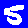
Digit: 5